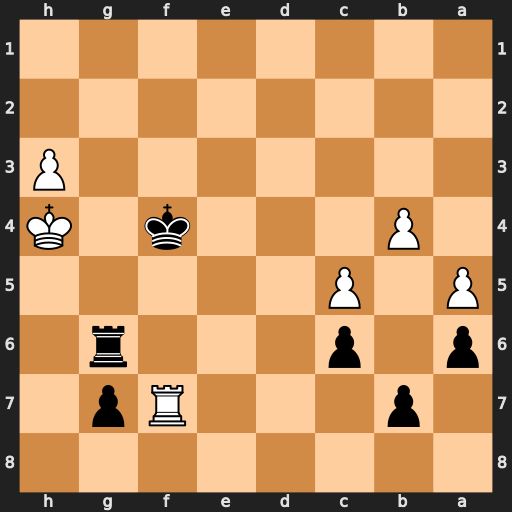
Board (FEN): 8/1p3Rp1/p1p3r1/P1P5/1P3k1K/7P/8/8
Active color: b
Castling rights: -
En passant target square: -
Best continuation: Rf6 Rxf6+ gxf6